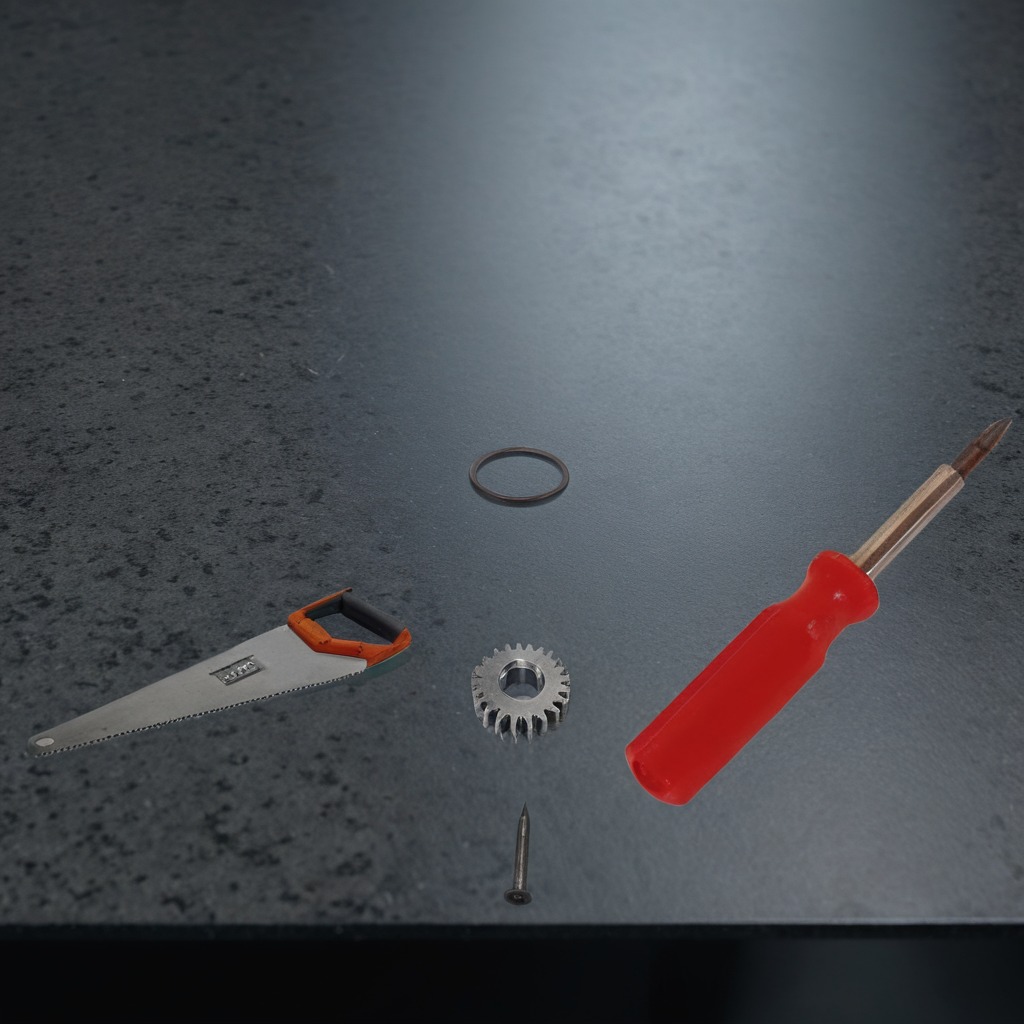
A rubber Oring, a steel gear with teeth, an iron nail, a handheld metal saw, and a screwdriver are lying on a clean granite table inside a workshop at night.